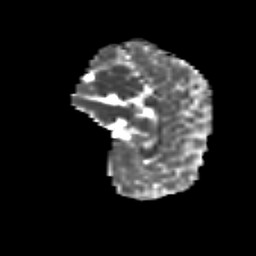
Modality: MD
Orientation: sagittal
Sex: female
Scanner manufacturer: siemens
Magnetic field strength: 3 T
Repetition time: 5 s
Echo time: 0.071 s